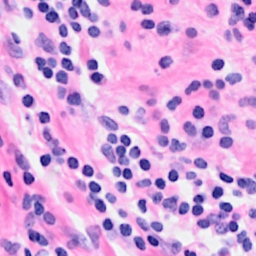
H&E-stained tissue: Breast